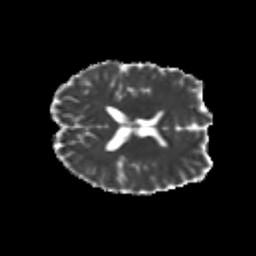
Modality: MD
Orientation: axial
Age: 24
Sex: male
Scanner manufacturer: siemens
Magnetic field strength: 3 T
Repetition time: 3.5 s
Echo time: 0.104 s